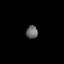
Tissue: skin
Cell type: Epithelial cells
Senescence score: 0.2585
Nuclear area (px): 152
Mean DAPI intensity: 103.079